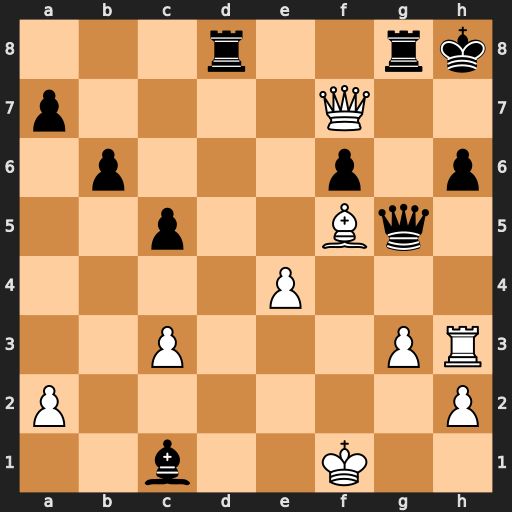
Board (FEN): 3r2rk/p4Q2/1p3p1p/2p2Bq1/4P3/2P3PR/P6P/2b2K2
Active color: w
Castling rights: -
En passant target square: -
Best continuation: Qh7#